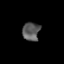
Tissue: lung
Cell type: Epithelial cells
Senescence score: 0.2274
Nuclear area (px): 315
Mean DAPI intensity: 89.086